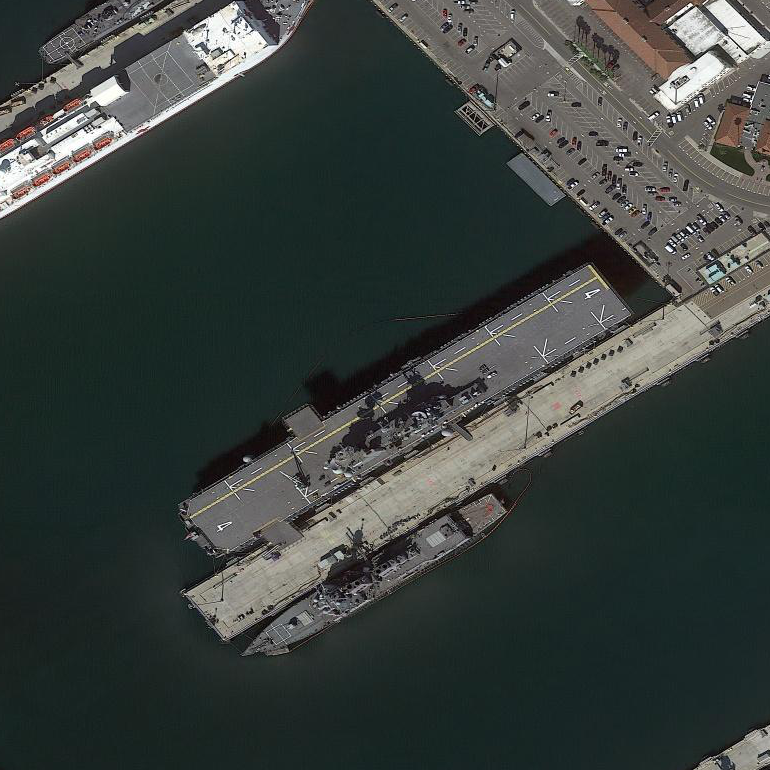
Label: assault